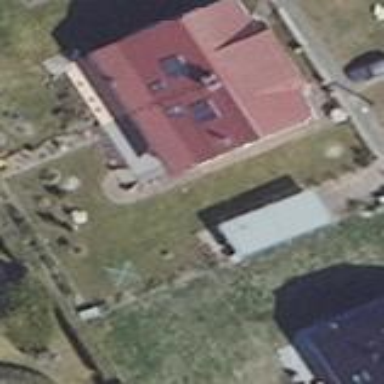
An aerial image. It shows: Simple house.